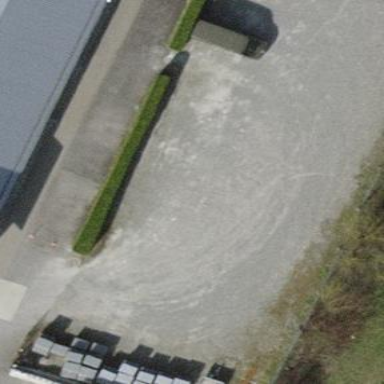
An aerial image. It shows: Parking area with surface.